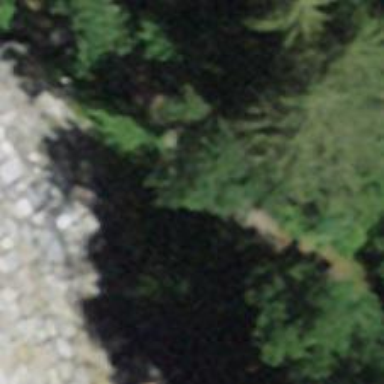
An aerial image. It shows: Bridge with footway made of rough ground surface. The smoothness is rated as very horrible.